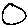
Label: circle